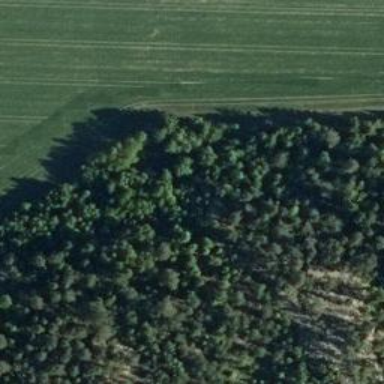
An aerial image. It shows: Natural cliff.